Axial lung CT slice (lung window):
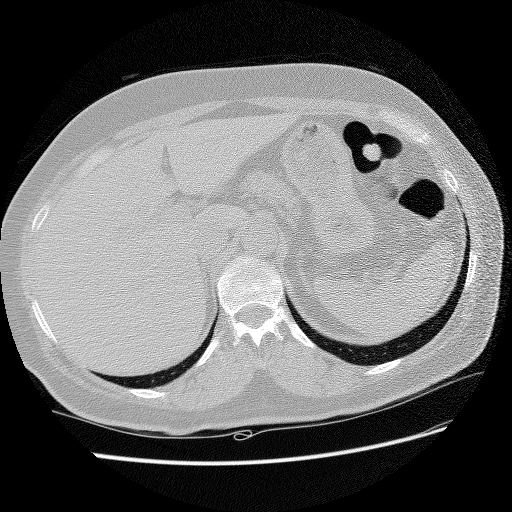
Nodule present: no